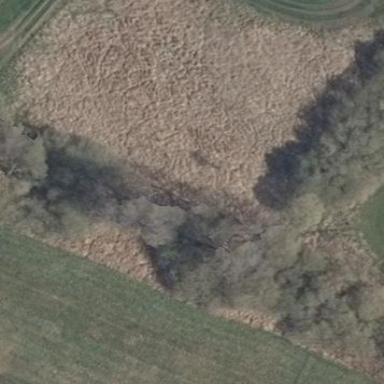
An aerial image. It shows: Beautiful wet meadow natural wetland.